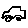
Label: car